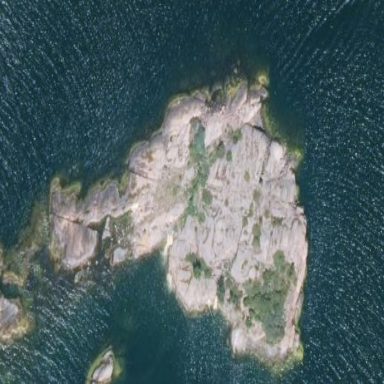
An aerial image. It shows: Island with natural coastline.